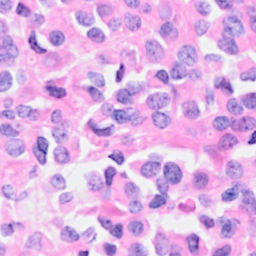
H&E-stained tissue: Breast